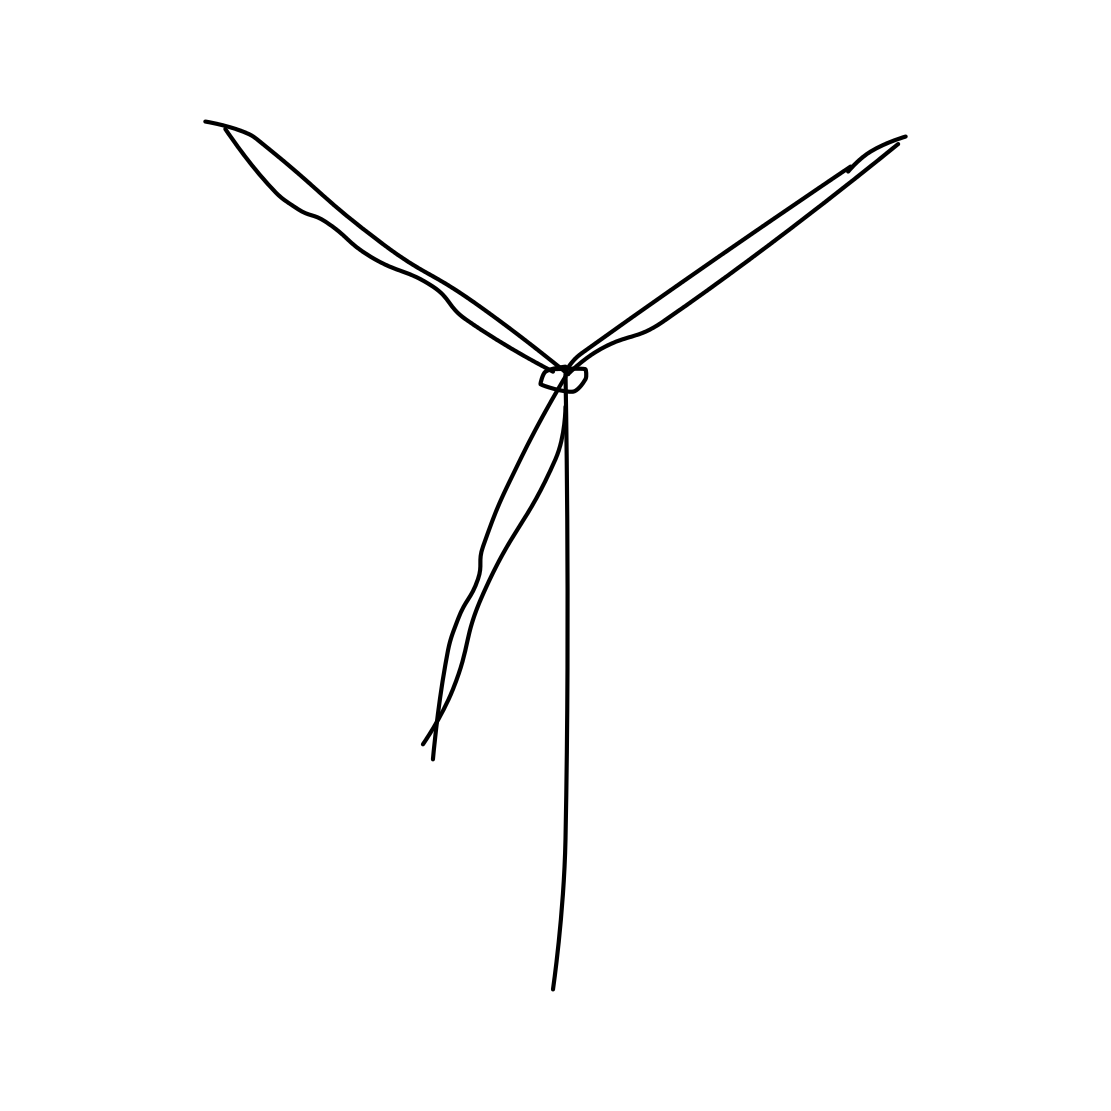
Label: windmill